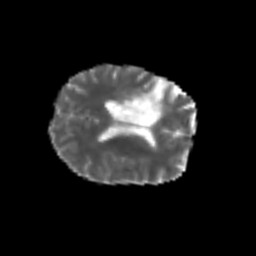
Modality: MD
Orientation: axial
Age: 57
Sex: female
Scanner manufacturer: siemens
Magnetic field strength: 3 T
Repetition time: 5.6 s
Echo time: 0.082 s